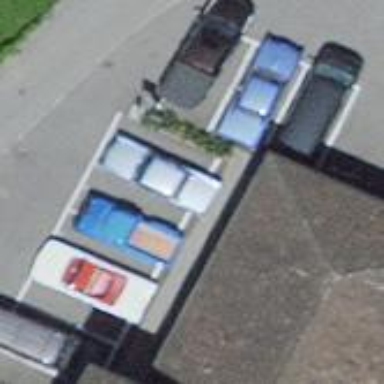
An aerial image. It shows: Parking area with surface.